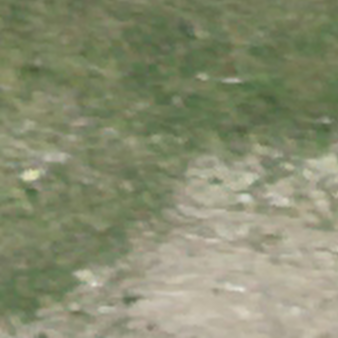
Label: other